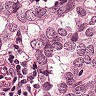
Metastatic tissue present: yes